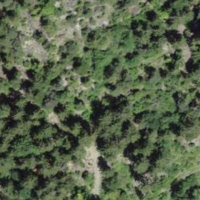
EUNIS habitat code: 43
Species observed at this site:
Salvia glutinosa